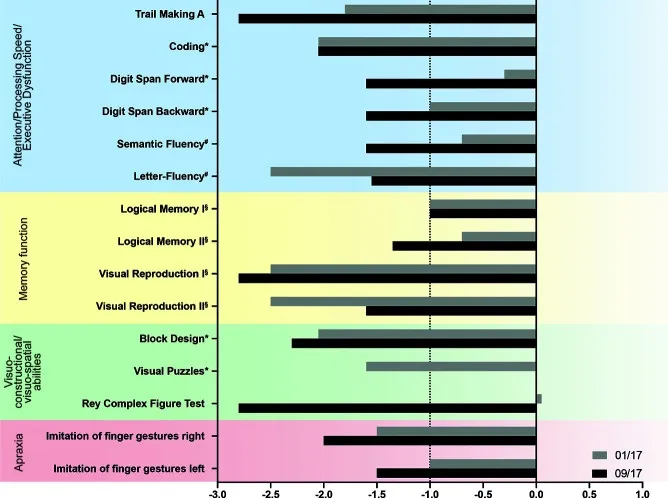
Results of neuropsychological tests. The patient was examined thoroughly twice in 2017. Results are listed as z-scores in relation to normal results. The dashed line indicates the cut off for pathological scores adjusted for age. Trail Making B was also performed, but the patient was not able to finish the test. Furthermore, the patient was not able to complete the visual puzzles test in the follow up examination in 09/17. Tests included: *Wechsler Adult Intelligence Scale - Fourth Edition;. Wechsler Memory Scale - Fourth Edition and #Regensburger verbal fluency test.
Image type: chart (chart)